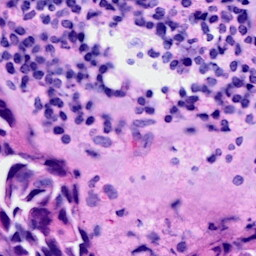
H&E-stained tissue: Breast